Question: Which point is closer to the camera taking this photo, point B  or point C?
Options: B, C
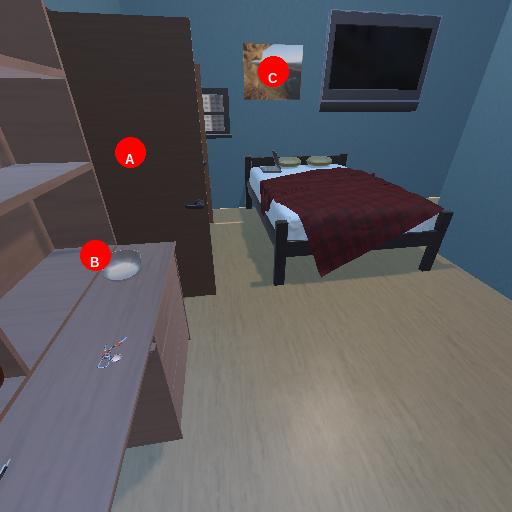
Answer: B